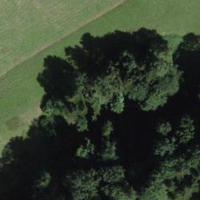
EUNIS habitat code: 52
Species observed at this site:
Chrysosplenium alternifolium